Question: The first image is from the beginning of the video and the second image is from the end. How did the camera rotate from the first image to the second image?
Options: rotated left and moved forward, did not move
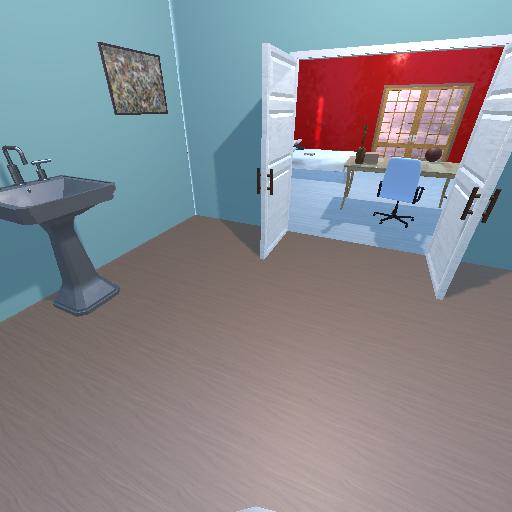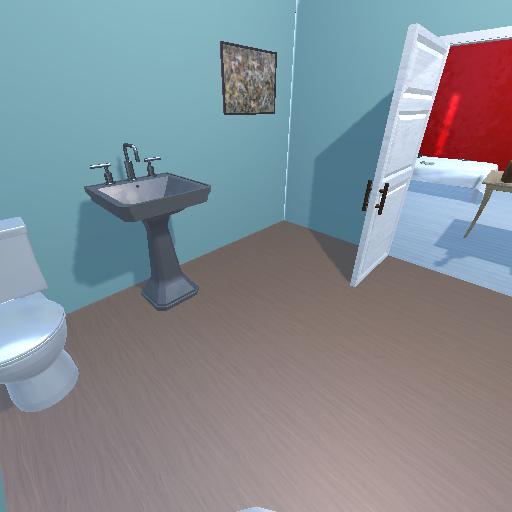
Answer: rotated left and moved forward